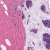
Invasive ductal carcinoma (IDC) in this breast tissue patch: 0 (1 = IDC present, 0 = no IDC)